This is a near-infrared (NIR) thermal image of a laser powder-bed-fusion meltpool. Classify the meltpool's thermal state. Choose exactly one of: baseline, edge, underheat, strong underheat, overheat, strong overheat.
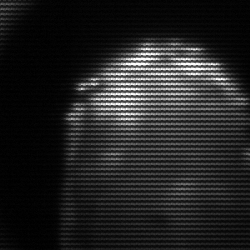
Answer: edge